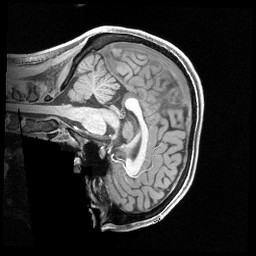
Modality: T1w
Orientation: sagittal
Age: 20
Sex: female
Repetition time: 2.4 s
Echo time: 0.00222 s